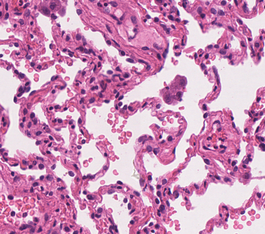
Tumor epithelial tissue: no
Tumor-associated stroma tissue: no
Normal tissue: yes